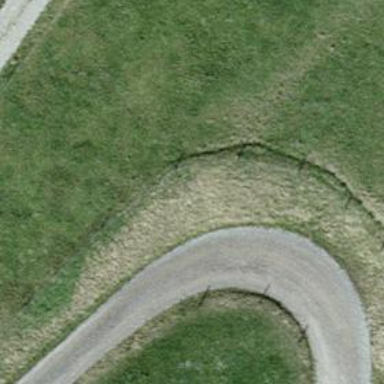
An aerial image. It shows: Track with grade2 pebblestone surface.